Interaction volume radius: 10 \u00c5
Interaction volume height: 20 \u00c5
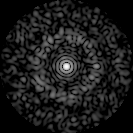
Disorder parameter: 0.8353